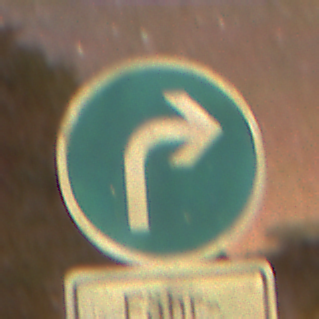
Verkehrszeichen: VorgeschriebeneFahrtrichtungRechts
Zusatzzeichen unten: SonstigeFahrzeugePersonengruppenFrei4
Umgebung: Outdoor, Suburban
Tageszeit: Night
Wetter: Clear
Licht: Artificial
Jahreszeit: NotSpecified
Kontrast: HighContrast